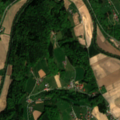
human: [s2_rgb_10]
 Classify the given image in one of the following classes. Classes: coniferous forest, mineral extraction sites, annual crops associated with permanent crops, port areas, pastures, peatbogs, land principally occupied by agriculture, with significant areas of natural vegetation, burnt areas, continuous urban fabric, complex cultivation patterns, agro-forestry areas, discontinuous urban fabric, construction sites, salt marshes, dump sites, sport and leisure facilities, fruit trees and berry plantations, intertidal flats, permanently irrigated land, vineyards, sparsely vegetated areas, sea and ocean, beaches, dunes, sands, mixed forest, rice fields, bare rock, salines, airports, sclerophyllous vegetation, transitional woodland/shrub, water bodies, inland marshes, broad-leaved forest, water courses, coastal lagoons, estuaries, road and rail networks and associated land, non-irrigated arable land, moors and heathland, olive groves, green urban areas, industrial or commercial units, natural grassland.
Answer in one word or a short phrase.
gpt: non-irrigated arable land, vineyards, complex cultivation patterns, broad-leaved forest